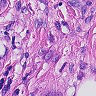
Metastatic tissue present: yes